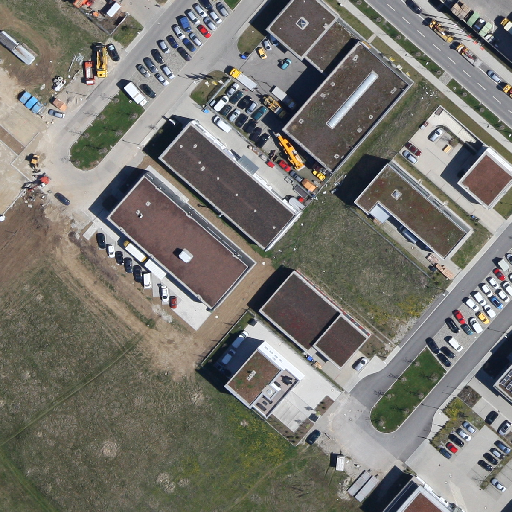
Referring expression: heavy-duty vehicle in the parking area